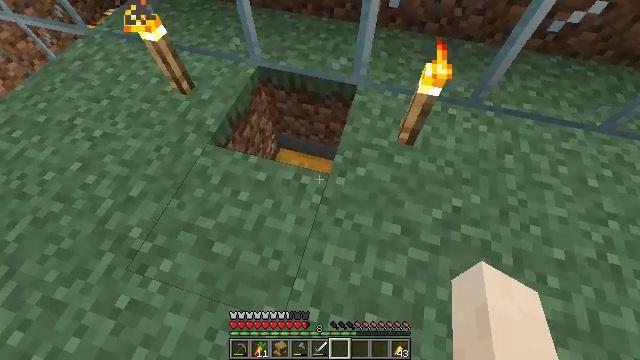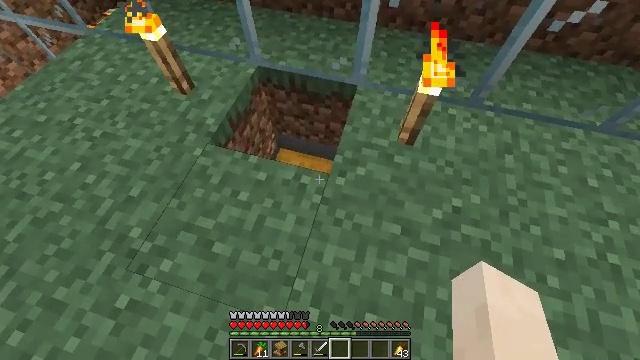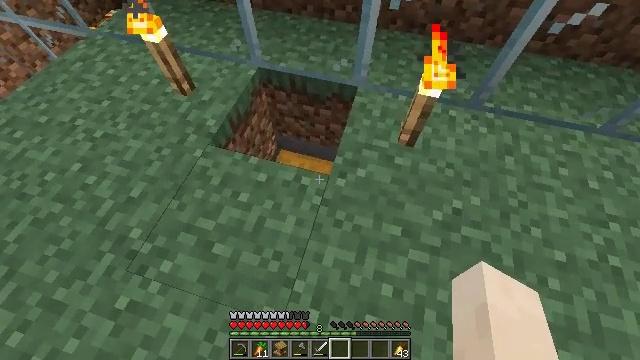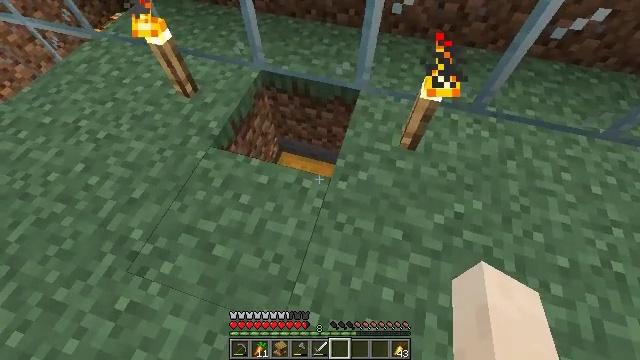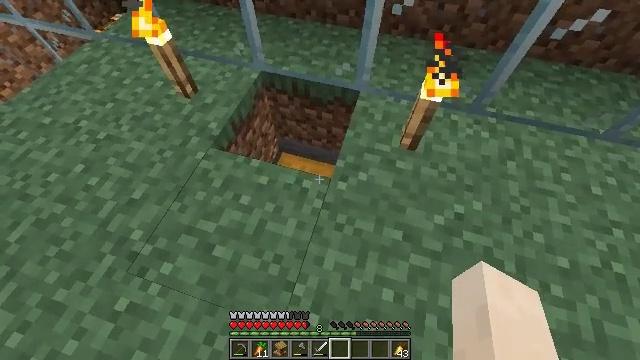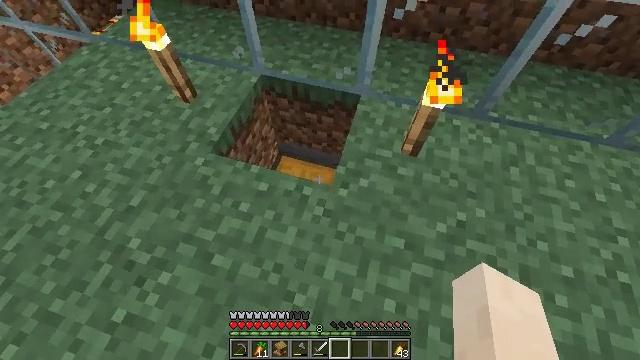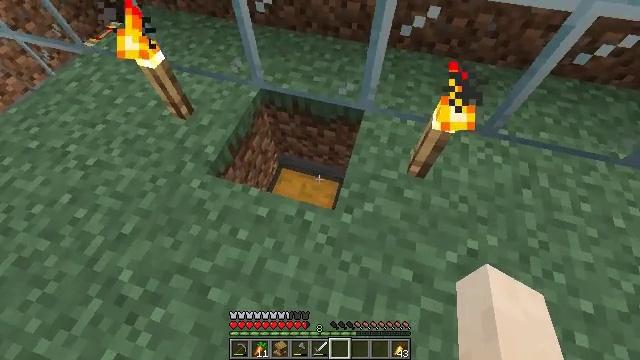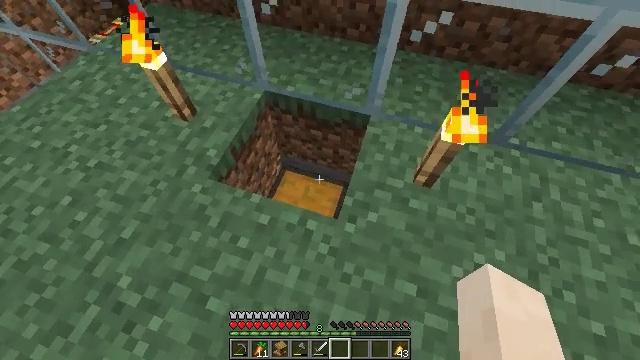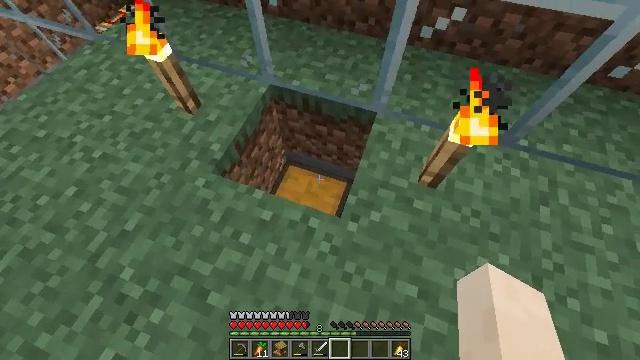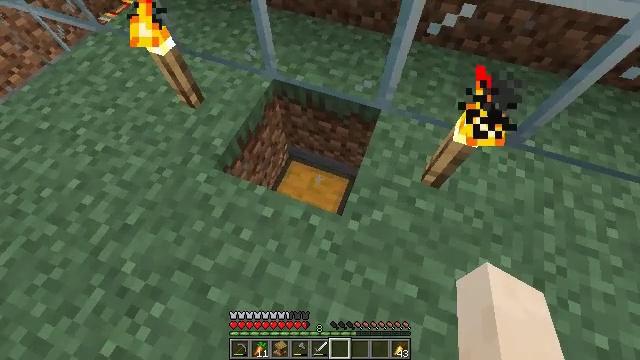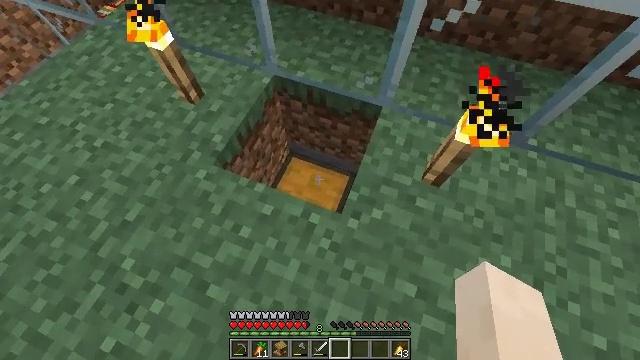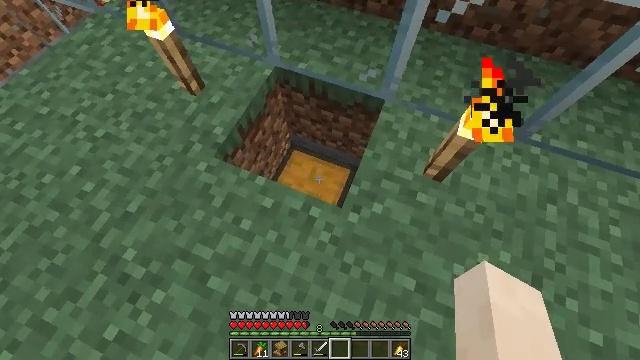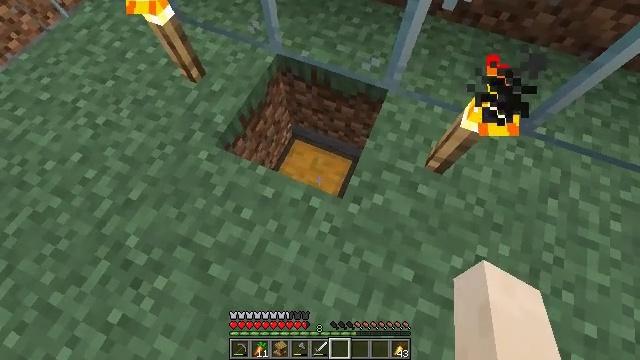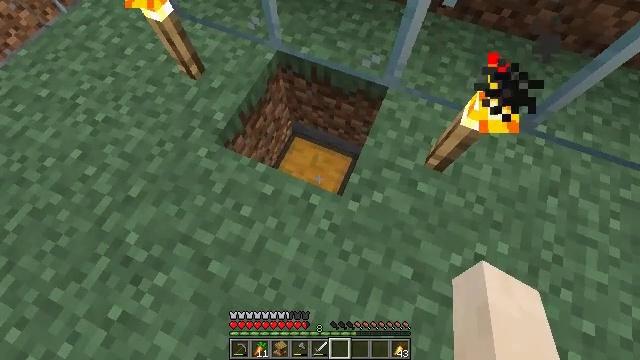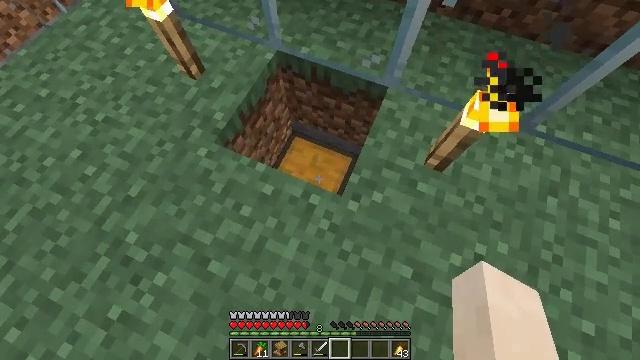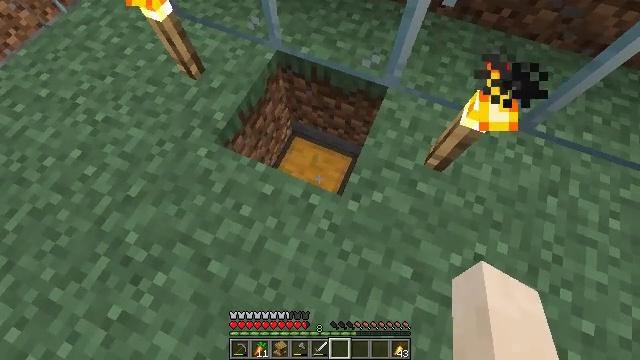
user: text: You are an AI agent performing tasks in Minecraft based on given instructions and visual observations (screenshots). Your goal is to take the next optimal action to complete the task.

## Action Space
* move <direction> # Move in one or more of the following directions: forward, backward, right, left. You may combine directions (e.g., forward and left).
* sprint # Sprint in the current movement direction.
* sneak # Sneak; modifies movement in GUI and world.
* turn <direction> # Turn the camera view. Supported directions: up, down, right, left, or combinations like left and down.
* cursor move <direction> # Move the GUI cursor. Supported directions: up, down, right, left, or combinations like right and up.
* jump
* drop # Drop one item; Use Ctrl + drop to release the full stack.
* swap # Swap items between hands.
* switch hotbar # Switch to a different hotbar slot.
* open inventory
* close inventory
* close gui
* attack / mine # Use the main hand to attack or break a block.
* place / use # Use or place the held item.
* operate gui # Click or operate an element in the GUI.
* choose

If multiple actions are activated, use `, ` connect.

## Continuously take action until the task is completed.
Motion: motion action
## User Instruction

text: Mine bamboo with your hand.
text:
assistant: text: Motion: no_op
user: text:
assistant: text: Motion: no_op
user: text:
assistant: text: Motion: no_op
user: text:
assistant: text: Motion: no_op
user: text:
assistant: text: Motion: move forward
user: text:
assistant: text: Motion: move forward
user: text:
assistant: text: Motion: turn left
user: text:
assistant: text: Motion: turn left and down
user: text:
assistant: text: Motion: turn left and down
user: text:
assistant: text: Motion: turn down
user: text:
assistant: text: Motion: turn down
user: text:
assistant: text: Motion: turn down
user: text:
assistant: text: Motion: no_op
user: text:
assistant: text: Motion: no_op
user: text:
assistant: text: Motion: use / place
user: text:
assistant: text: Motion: use / place
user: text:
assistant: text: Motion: use / place
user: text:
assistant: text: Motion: no_op
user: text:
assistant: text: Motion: no_op
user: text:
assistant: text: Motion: no_op
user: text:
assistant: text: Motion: no_op
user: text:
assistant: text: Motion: no_op
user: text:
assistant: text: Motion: no_op
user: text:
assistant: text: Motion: turn up
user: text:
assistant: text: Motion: no_op
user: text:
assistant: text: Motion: no_op
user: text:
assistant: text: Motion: no_op
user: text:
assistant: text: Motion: turn left and up
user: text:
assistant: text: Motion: sneak, turn left and up
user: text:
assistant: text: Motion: sneak